Question:
Hi,
I'm a newbie with Swing. I would like to know the right way to associate the set of buttons related to the file name on the row. I'm using the Control-View pattern.
This is the code that the control invoke when I want to add a file on the JPanel:
'''
public void addFileToTheList(File selectedFile) {
/*file name */
fileName = new JLabel(selectedFile.getName());
/* menu buttons */
editButton = new JButton("edit ");
resultsButton = new JButton("results");
takeTestButton = new JButton("take");
deleteButton = new JButton("delete");
testsListDiv.add(fileName);
testsListDiv.add(editButton);
testsListDiv.add(resultsButton);
testsListDiv.add(takeTestButton);
testsListDiv.add(deleteButton);
/* update the scroll list*/
scrollList.revalidate();
scrollList.repaint();
}
'''
Thank you for your time.
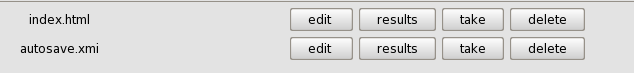
Answer: And following everyone's suggestion (as I would have suggested anyway), here is a small demo snippet illustrating the case. On the left, I have added a JFileChooser so that you can browse your disk to see a representative case, but you care about is the JTable on the right.
It requires an extra class: <URL>, but you can comment the lines using it, you just won't have the buttons.
And here is the result:

'''
import java.awt.BorderLayout;
import java.awt.Dimension;
import java.awt.event.ActionEvent;
import java.beans.PropertyChangeEvent;
import java.beans.PropertyChangeListener;
import java.io.File;
import java.util.Arrays;
import javax.swing.AbstractAction;
import javax.swing.Icon;
import javax.swing.JFileChooser;
import javax.swing.JFrame;
import javax.swing.JOptionPane;
import javax.swing.JScrollPane;
import javax.swing.JTable;
import javax.swing.SwingUtilities;
import javax.swing.UIManager;
import javax.swing.UnsupportedLookAndFeelException;
import javax.swing.filechooser.FileSystemView;
import javax.swing.table.AbstractTableModel;
import javax.swing.table.DefaultTableCellRenderer;
import javax.swing.table.TableColumnModel;
import javax.swing.table.TableModel;
public class TestFileTable {
public class DirectoryModel extends AbstractTableModel {
private File directory;
private File[] files;
public DirectoryModel(File directory) {
super();
setDiretory(directory);
}
@Override
public String getColumnName(int column) {
switch (column) {
case 0:
return "";
case 1:
return "File name";
case 2:
return "";
default:
break;
}
return "";
}
@Override
public int getRowCount() {
return files.length;
}
@Override
public int getColumnCount() {
return 6;
}
@Override
public boolean isCellEditable(int rowIndex, int columnIndex) {
return columnIndex > 1;// button columns
}
@Override
public Object getValueAt(int rowIndex, int columnIndex) {
switch (columnIndex) {
case 0:
return FileSystemView.getFileSystemView().getSystemIcon(files[rowIndex]);
case 1:
return files[rowIndex].getName();
case 2:
return "Edit";
case 3:
return "Results";
case 4:
return "Take";
case 5:
return "Delete";
}
return null;
}
public TableModel setDiretory(File currentDirectory) {
this.directory = currentDirectory;
files = directory.listFiles();
if (files == null) {
files = new File[0];
}
Arrays.sort(files);
fireTableDataChanged();
return this;
}
}
protected void initUI() {
JFrame frame = new JFrame(TestFileTable.class.getSimpleName());
frame.setDefaultCloseOperation(JFrame.EXIT_ON_CLOSE);
final JTable table = new JTable();
final JFileChooser fileChooser = new JFileChooser();
final DirectoryModel model = new DirectoryModel(fileChooser.getCurrentDirectory());
fileChooser.setFileSelectionMode(JFileChooser.DIRECTORIES_ONLY);
fileChooser.addPropertyChangeListener(JFileChooser.DIRECTORY_CHANGED_PROPERTY, new PropertyChangeListener() {
@Override
public void propertyChange(PropertyChangeEvent evt) {
table.setModel(model.setDiretory(fileChooser.getCurrentDirectory()));
}
});
fileChooser.setCurrentDirectory(new File(System.getProperty("user.home")));
table.setShowGrid(false);
table.setIntercellSpacing(new Dimension(10, 10));
table.setRowHeight(30);
TableColumnModel columnModel = table.getColumnModel();
columnModel.getColumn(0).setCellRenderer(new DefaultTableCellRenderer() {
@Override
protected void setValue(Object value) {
if (value instanceof Icon) {
setText(null);
setIcon((Icon) value);
} else {
super.setValue(value);
}
}
});
columnModel.getColumn(0).setPreferredWidth(36);
columnModel.getColumn(0).setMaxWidth(36);
table.setTableHeader(null);
// If you don't have the class ButtonCOlumn, comment the next lines, it still works
// You can get it at http://tips4java.wordpress.com/2009/07/12/table-button-column/
new ButtonColumn(table, new AbstractAction() {
@Override
public void actionPerformed(ActionEvent e) {
JOptionPane.showMessageDialog(table, "You have chosen to edit " + table.getModel().getValueAt(table.getSelectedRow(), 1));
}
}, 2);
new ButtonColumn(table, new AbstractAction() {
@Override
public void actionPerformed(ActionEvent e) {
JOptionPane.showMessageDialog(table,
"You have chosen to show results for " + table.getModel().getValueAt(table.getSelectedRow(), 1));
}
}, 3);
new ButtonColumn(table, new AbstractAction() {
@Override
public void actionPerformed(ActionEvent e) {
JOptionPane.showMessageDialog(table, "You have chosen to take " + table.getModel().getValueAt(table.getSelectedRow(), 1));
}
}, 4);
new ButtonColumn(table, new AbstractAction() {
@Override
public void actionPerformed(ActionEvent e) {
JOptionPane.showMessageDialog(table, "You have chosen to delete " + table.getModel().getValueAt(table.getSelectedRow(), 1));
}
}, 5);
frame.add(fileChooser, BorderLayout.WEST);
frame.add(new JScrollPane(table));
frame.setSize(1200, 600);
frame.setVisible(true);
}
public static void main(String[] args) throws ClassNotFoundException, InstantiationException, IllegalAccessException,
UnsupportedLookAndFeelException {
UIManager.setLookAndFeel(UIManager.getSystemLookAndFeelClassName());
SwingUtilities.invokeLater(new Runnable() {
@Override
public void run() {
new TestFileTable().initUI();
}
});
}
}
'''